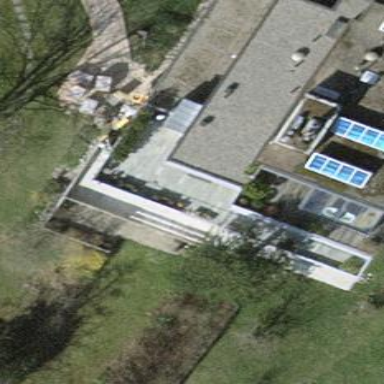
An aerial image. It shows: View of roof of building.